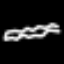
Label: squiggle